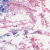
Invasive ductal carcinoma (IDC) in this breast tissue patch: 0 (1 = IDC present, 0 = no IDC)